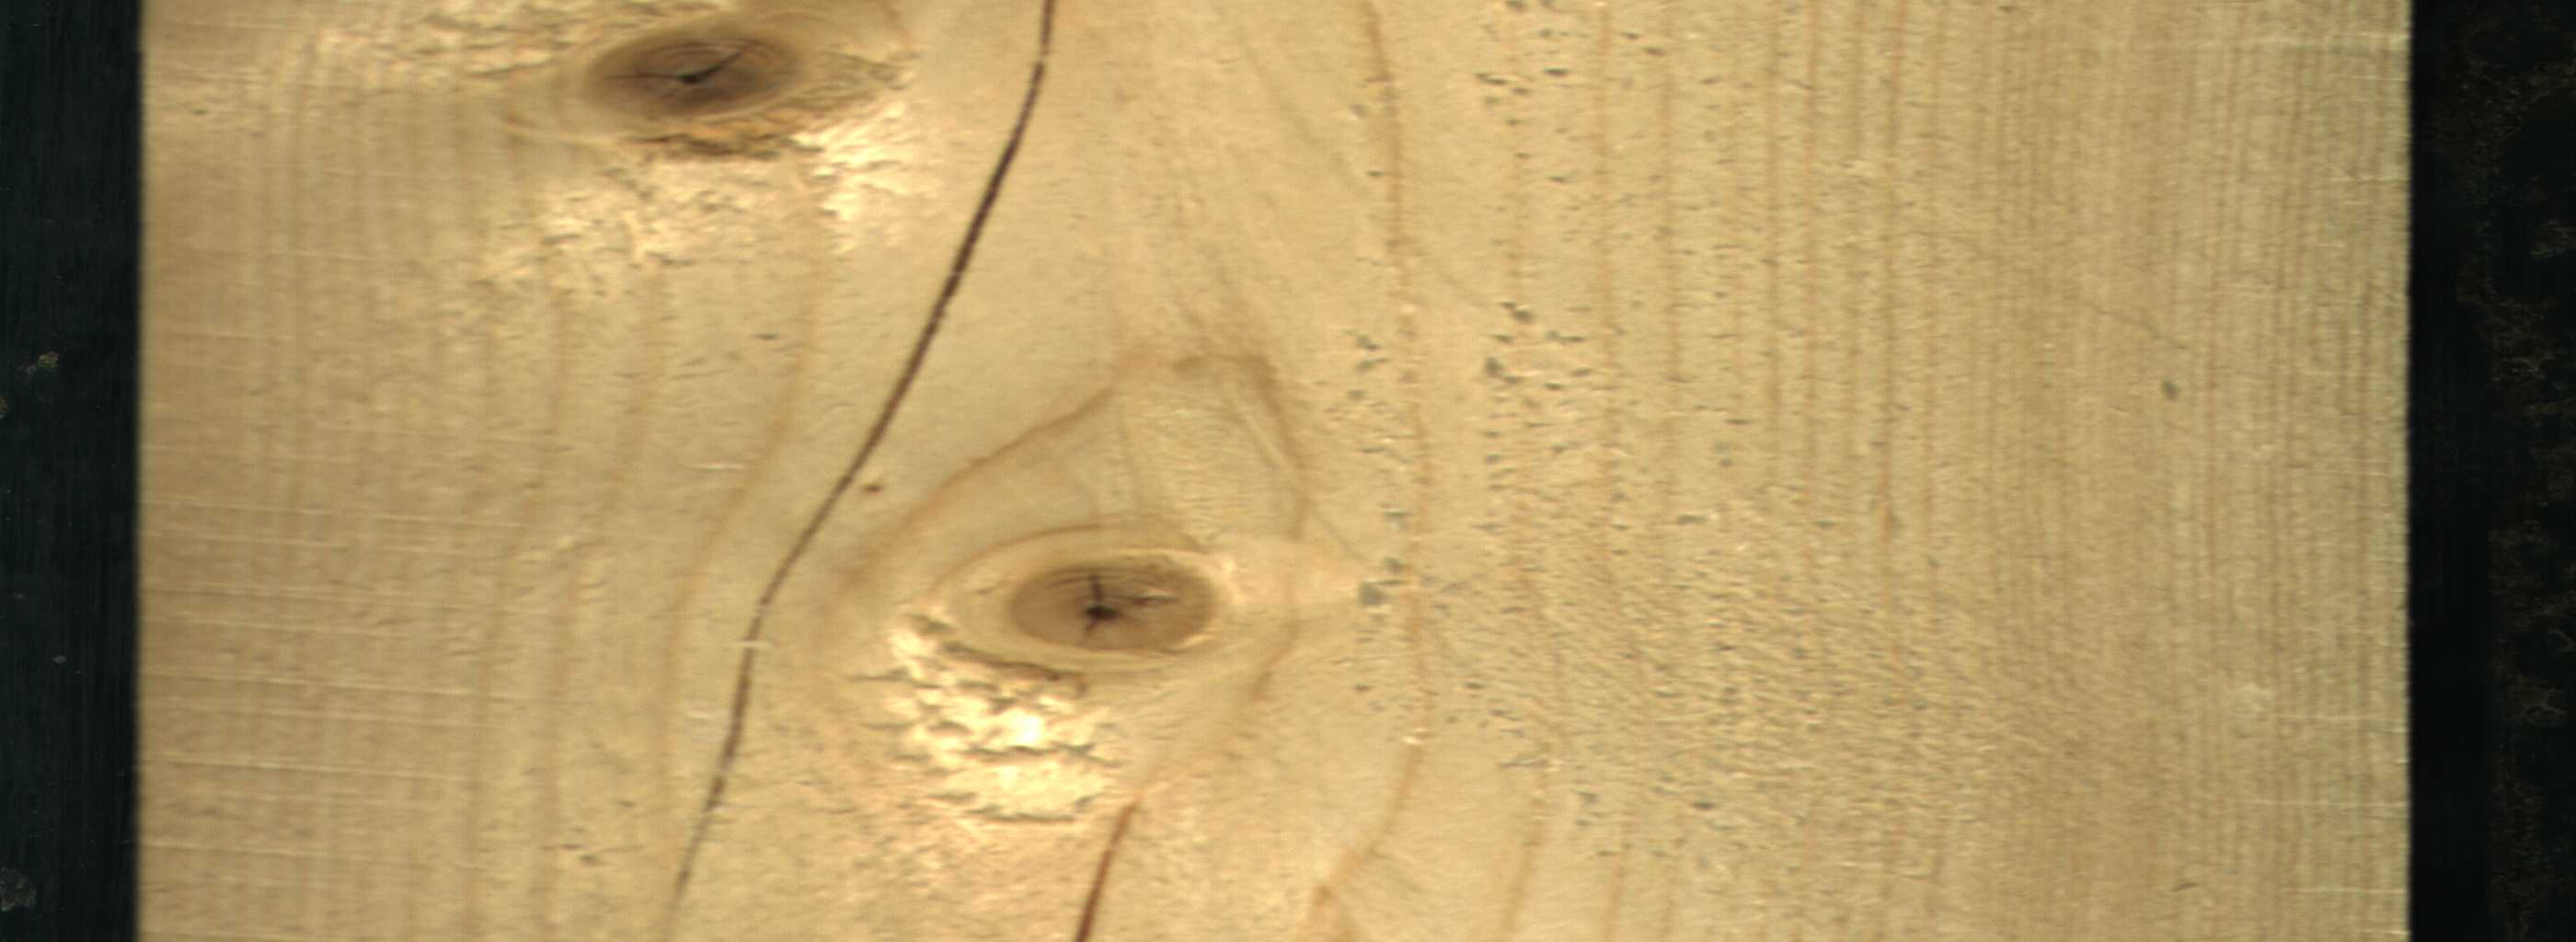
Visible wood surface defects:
Crack
Crack
knot_with_crack
knot_with_crack